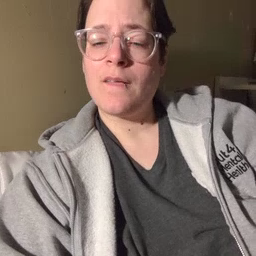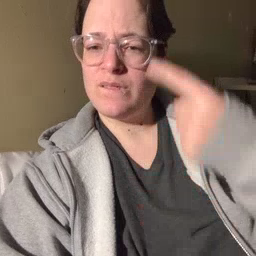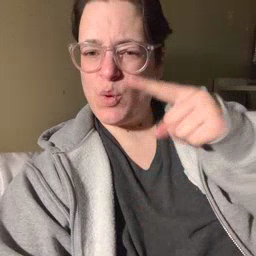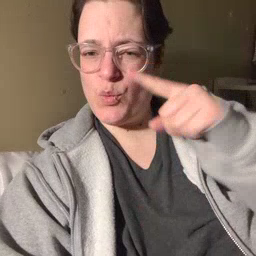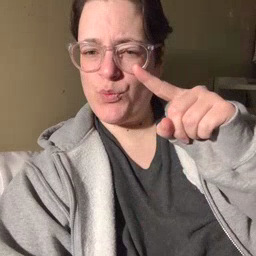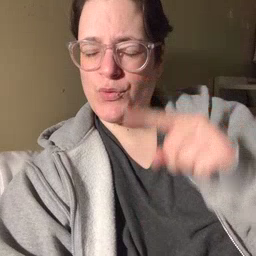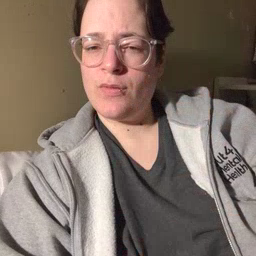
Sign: for